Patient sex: F
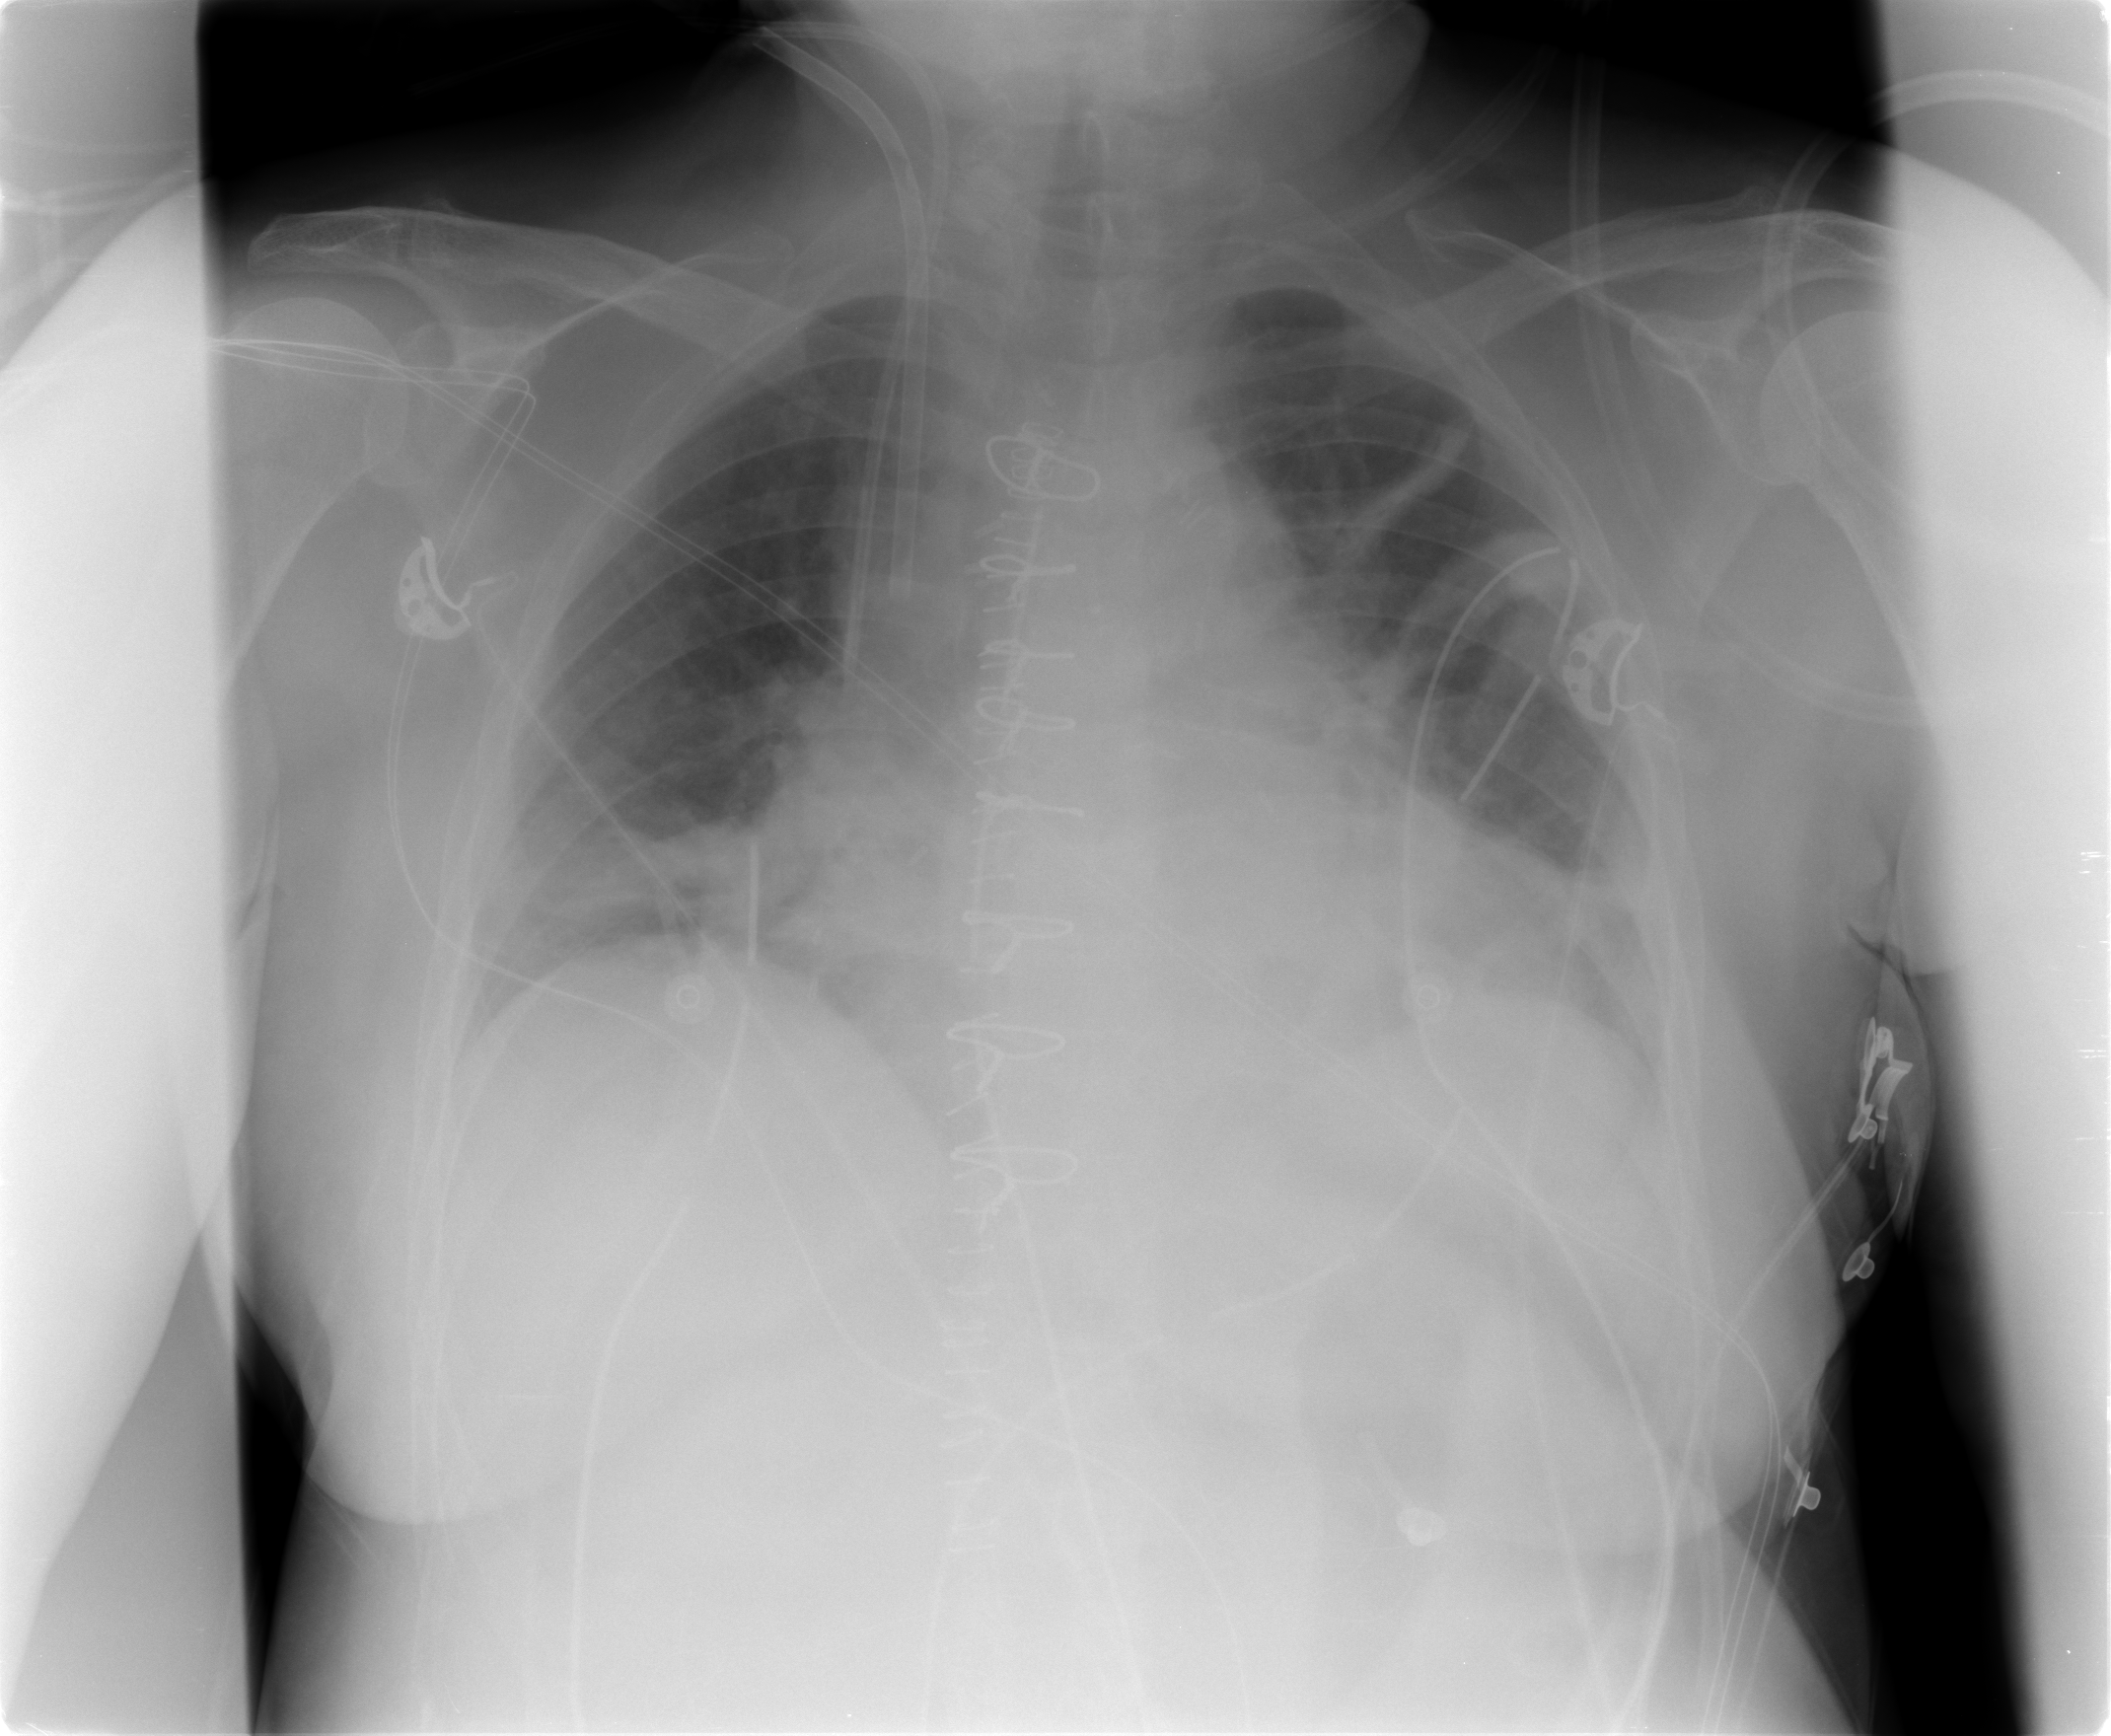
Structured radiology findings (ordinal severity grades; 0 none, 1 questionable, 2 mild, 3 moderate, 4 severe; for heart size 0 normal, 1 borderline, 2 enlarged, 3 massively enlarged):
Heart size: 2
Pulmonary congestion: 0
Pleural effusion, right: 0
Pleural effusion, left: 2
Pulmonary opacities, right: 2
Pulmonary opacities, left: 2
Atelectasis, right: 2
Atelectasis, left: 2